Question: Where can I find an example to create a circle like this with css3 and jQuery (for navigation)
There should be text (html) in the center
When you click (or hover) the next item, the center content should change, and also the background color

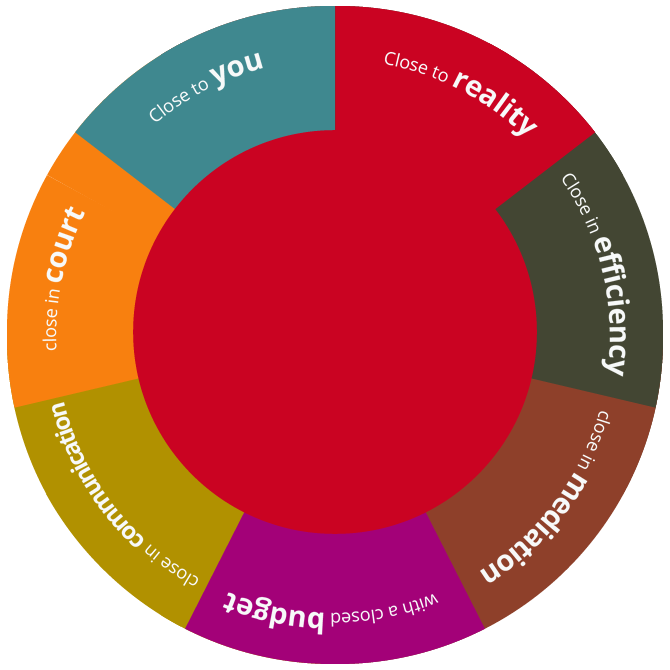
Answer: <URL>
'''
/**
* Circular menu v2
*/
* { margin: 0; padding: 0; }
html { font: 100%/1.3 Century Gothic, Verdana, sans-serif; }
body { overflow: hidden; min-width: 20em; }
.menuopt { display: none; }
.circle, .circle:before, .circle:after { border-radius: 50%; }
nav {
margin: 5em auto;
min-width: 16em; width: 72%; max-width: 40em;
}
nav ul {
position: relative;
padding: 50%;
max-width: 0; max-height: 0;
box-shadow: 0 0 .5em rgba(0,0,0,.5);
list-style: none;
background: white;
}
nav li {
position: absolute;
transition: 2s;
}
.slice {
overflow: hidden;
position: absolute;
top: 0; left: 0;
width: 50%; height: 50%;
transform-origin: 100% 100%;
}
.unsel {
top: 34%; left: 34%;
width: 32%; height: 32%;
box-shadow: 0 0 .75em;
background: paleturquoise;
}
.coconut { transform: skewX(50deg); }
.vanilla { transform: rotate(40deg) skewX(50deg); }
.orange { transform: rotate(80deg) skewX(50deg); }
.almond { transform: rotate(120deg) skewX(50deg); }
.grape { transform: rotate(160deg) skewX(50deg); }
.blackberry { transform: rotate(-160deg) skewX(50deg); }
.cherry { transform: rotate(-120deg) skewX(50deg); }
.strawberry { transform: rotate(-80deg) skewX(50deg); }
.raspberry { transform: rotate(-40deg) skewX(50deg); }
.magnifiable { height: 100%; }
nav label { cursor: pointer; }
.slice label {
display: block;
width: 200%; height: 200%;
transform: skew(-50deg) rotate(-70deg);
box-shadow: 0 0 .1em black;
opacity: .5;
color: transparent;
font-size: .8em;
line-height: 1.9;
text-align: center;
text-decoration: none;
transition: 1s;
}
.slice label:before {
position: absolute;
top: 10%; left: 10%;
width: 80%; height: 80%;
border-radius: 50%;
box-shadow: 0 0 1em rgba(0,0,0,.5);
background-position: 50% 0;
background-repeat: no-repeat;
background-size: 35% 35%;
content: '';
}
.slice label:hover { opacity: 1; }
.dark label:hover { color: white; }
.light label:hover { color: black; }
.unsel label {
display: block;
height: 100%;
background: radial-gradient(rgba(0,0,0,.5), transparent 50%);
}
.coconut label, .ococonut:checked ~ nav .unsel { background: #f4f5fa; }
.vanilla label, .ovanilla:checked ~ nav .unsel { background: #ffeb98; }
.orange label, .oorange:checked ~ nav .unsel { background: #ffb038; }
.almond label, .oalmond:checked ~ nav .unsel { background: #d3a573; }
.grape label, .ogrape:checked ~ nav .unsel { background: #d9e260; }
.blackberry label, .oblackberry:checked ~ nav .unsel { background: #833a68; }
.cherry label, .ocherry:checked ~ nav .unsel { background: #b1001d; }
.strawberry label, .ostrawberry:checked ~ nav .unsel { background: #ec0404; }
.raspberry label, .oraspberry:checked ~ nav .unsel { background: #ef6982; }
.coconut label:before { background-image: url(http://upload.wikimedia.org/wikipedia/commons/thumb/4/4a/Cocos_nucifera00.jpg/320px-Cocos_nucifera00.jpg); }
.vanilla label:before { background-image: url(http://www.learningherbs.com/image-files/vanilla-extract-7.jpg); }
.orange label:before { background-image: url(http://upload.wikimedia.org/wikipedia/commons/thumb/b/b0/OrangeBloss_wb.jpg/250px-OrangeBloss_wb.jpg); }
.almond label:before { background-image: url(http://upload.wikimedia.org/wikipedia/commons/thumb/8/84/PikiWiki_Israel_7025_Amond_blossom.jpg/170px-PikiWiki_Israel_7025_Amond_blossom.jpg); }
.grape label:before { background-image: url(http://upload.wikimedia.org/wikipedia/commons/thumb/b/bb/Table_grapes_on_white.jpg/220px-Table_grapes_on_white.jpg); }
.blackberry label:before { background-image: url(http://upload.wikimedia.org/wikipedia/commons/thumb/7/78/Ripe%2C_ripening%2C_and_green_blackberries.jpg/220px-Ripe%2C_ripening%2C_and_green_blackberries.jpg); }
.cherry label:before { background-image: url(http://upload.wikimedia.org/wikipedia/commons/thumb/b/bb/Cherry_Stella444.jpg/220px-Cherry_Stella444.jpg); }
.strawberry label:before { background-image: url(http://upload.wikimedia.org/wikipedia/commons/thumb/2/29/PerfectStrawberry.jpg/220px-PerfectStrawberry.jpg); }
.raspberry label:before { background-image: url(http://upload.wikimedia.org/wikipedia/commons/thumb/6/69/Raspberries05.jpg/220px-Raspberries05.jpg); }
.slice label:hover:after { opacity: 0; }
.ococonut:checked ~ nav .coconut { transform: skewX(50deg) scale(1.05); }
.ovanilla:checked ~ nav .vanilla { transform: rotate(40deg) skewX(50deg) scale(1.05); }
.oorange:checked ~ nav .orange { transform: rotate(80deg) skewX(50deg) scale(1.05); }
.oalmond:checked ~ nav .almond { transform: rotate(120deg) skewX(50deg) scale(1.05); }
.ogrape:checked ~ nav .grape { transform: rotate(160deg) skewX(50deg) scale(1.05); }
.oblackberry:checked ~ nav .blackberry { transform: rotate(-160deg) skewX(50deg) scale(1.05); }
.ocherry:checked ~ nav .cherry { transform: rotate(-120deg) skewX(50deg) scale(1.05); }
.ostrawberry:checked ~ nav .strawberry { transform: rotate(-80deg) skewX(50deg) scale(1.05); }
.oraspberry:checked ~ nav .raspberry { transform: rotate(-40deg) skewX(50deg) scale(1.05); }
.ococonut:checked ~ nav .coconut label,
.ovanilla:checked ~ nav .vanilla label,
.oorange:checked ~ nav .orange label,
.oalmond:checked ~ nav .almond label,
.ogrape:checked ~ nav .grape label,
.oraspberry:checked ~ nav .raspberry label {
box-shadow: 0 0 .45em rgba(0,0,0,.5);
opacity: 1; color: black;
}
.oblackberry:checked ~ nav .blackberry label ,
.ocherry:checked ~ nav .cherry label,
.ostrawberry:checked ~ nav .strawberry label {
box-shadow: 0 0 .45em rgba(0,0,0,.5);
opacity: 1; color: white;
}
@media (min-width: 25em) { .slice label { font-size: 1em; line-height: 2.3; } }
@media (min-width: 35em) { .slice label { font-weight: 700; line-height: 2.7; } }
'''
'''
<!-- content to be placed inside <body>...</body> -->
<input type='radio' name='opt' id='ococonut' class='menuopt ococonut'>
<input type='radio' name='opt' id='ovanilla' class='menuopt ovanilla'>
<input type='radio' name='opt' id='oorange' class='menuopt oorange'>
<input type='radio' name='opt' id='oalmond' class='menuopt oalmond'>
<input type='radio' name='opt' id='ogrape' class='menuopt ogrape'>
<input type='radio' name='opt' id='oblackberry' class='menuopt oblackberry'>
<input type='radio' name='opt' id='ocherry' class='menuopt ocherry'>
<input type='radio' name='opt' id='ostrawberry' class='menuopt ostrawberry'>
<input type='radio' name='opt' id='oraspberry' class='menuopt oraspberry'>
<input type='radio' name='opt' id='unsel' class='menuopt' checked>
<nav>
<ul class='circle'>
<li class='coconut light slice'>
<label for='ococonut' class='circle'>Coconut</label>
</li>
<li class='vanilla light slice'>
<label for='ovanilla' class='circle'>Vanilla</label>
</li>
<li class='orange light slice'>
<label for='oorange' class='circle'>Orange</label>
</li>
<li class='almond light slice'>
<label for='oalmond' class='circle'>Almond</label>
</li>
<li class='grape light slice'>
<label for='ogrape' class='circle'>Grape</label>
</li>
<li class='blackberry dark slice'>
<label for='oblackberry' class='circle'>Blackberry</label>
</li>
<li class='cherry dark slice'>
<label for='ocherry' class='circle'>Cherry</label>
</li>
<li class='strawberry dark slice'>
<label for='ostrawberry' class='circle'>Strawberry</label>
</li>
<li class='raspberry light slice'>
<label for='oraspberry' class='circle'>Raspberry</label>
</li>
<li class='unsel circle'><label for='unsel'></label></li>
</ul>
</nav>
'''
Or even <URL>
'''
$(document).ready(function() {
//Center the "info" bubble in the "circle" div
var divTop = ($("#divCircle").height() - $("#middleBubble").height()) / 2;
var divLeft = ($("#divCircle").width() - $("#middleBubble").width()) / 2;
$("#middleBubble").css("top", divTop + "px");
$("#middleBubble").css("left", divLeft + "px");
//Arrange the icons in a circle centered in the div
numItems = $("#divCircle img").length; //How many items are in the circle?
start = 0.0; //the angle to put the first image at. a number between 0 and 2pi
step = (4 * Math.PI) / numItems; //calculate the amount of space to put between the items.
//Now loop through the buttons and position them in a circle
$("#divCircle img").each(function(index) {
radius = ($("#divCircle").width() - $(this).width()) / 2.3; //The radius is the distance from the center of the div to the middle of an icon
//the following lines are a standard formula for calculating points on a circle. x = cx + r * cos(a); y = cy + r * sin(a)
//We have made adjustments because the center of the circle is not at (0,0), but rather the top/left coordinates for the center of the div
//We also adjust for the fact that we need to know the coordinates for the top-left corner of the image, not for the center of the image.
tmpTop = (($("#divCircle").height() / 2) + radius * Math.sin(start)) - ($(this).height() / 2);
tmpLeft = (($("#divCircle").width() / 2) + radius * Math.cos(start)) - ($(this).width() / 2);
start += step; //add the "step" number of radians to jump to the next icon
//set the top/left settings for the image
$(this).css("top", tmpTop);
$(this).css("left", tmpLeft);
});
});
$('.avatarList').click(function() {
$(this).toggleClass('expand');
$('#divCircle').toggleClass('expand');
});
$('#divCircle img').click(function() {
var theSrc = $(this).attr('src');
// alert(theSrc);
$('.mainImg img').attr('src', theSrc);
});
'''
'''
html {
background: #f2f6f8;
/* Old browsers */
background: -moz-linear-gradient(top, #f2f6f8 0%, #d8e1e7 50%, #b5c6d0 51%, #e0eff9 100%);
/* FF3.6+ */
background: -webkit-gradient(linear, left top, left bottom, color-stop(0%, #f2f6f8), color-stop(50%, #d8e1e7), color-stop(51%, #b5c6d0), color-stop(100%, #e0eff9));
/* Chrome,Safari4+ */
background: -webkit-linear-gradient(top, #f2f6f8 0%, #d8e1e7 50%, #b5c6d0 51%, #e0eff9 100%);
/* Chrome10+,Safari5.1+ */
background: -o-linear-gradient(top, #f2f6f8 0%, #d8e1e7 50%, #b5c6d0 51%, #e0eff9 100%);
/* Opera 11.10+ */
background: -ms-linear-gradient(top, #f2f6f8 0%, #d8e1e7 50%, #b5c6d0 51%, #e0eff9 100%);
/* IE10+ */
background: linear-gradient(to bottom, #f2f6f8 0%, #d8e1e7 50%, #b5c6d0 51%, #e0eff9 100%);
/* W3C */
filter: progid: DXImageTransform.Microsoft.gradient(startColorstr='#f2f6f8', endColorstr='#e0eff9', GradientType=0);
/* IE6-9 */
}
.body {
width: 200px;
font-family: sans-serif;
margin: 10% auto;
text-align: center;
height: 200px;
}
#divCircle {
width: 195px;
height: 195px;
border-radius: 200px;
position: relative;
overflow: hidden;
top: -10px;
left: -10px;
opacity: 0;
margin: -60px;
-webkit-transition: opacity 0s 0s;
}
#divCircle img {
position: absolute;
width: 50px;
height: 50px;
background: orange;
border-radius: 60px;
border: 2px #000 solid;
-webkit-transition: all 0.4s;
}
#divCircle img:hover {
border: 2px #333 solid;
width: 55px;
height: 55px;
}
#middleBubble {
text-align: center;
vertical-align: top;
color: #252525;
/*#6d6e71*/
height: 60px;
width: 60px;
position: absolute;
text-align: center;
}
#middleBubble img {
top: 0px !important;
left: 0px !important;
}
.mainImg {
width: 60px;
position: absolute;
margin: -60px;
}
.mainImg img {
width: 60px;
border-width: 0px;
border-style: solid;
border-color: rgba(0, 0, 0, 0);
border-radius: 600px;
overflow: hidden;
-webkit-transition: all 0.5s;
margin: 60px 0 0 60px;
}
.avatarList {
margin: 0px -60px;
display: inline-block;
/* border:1px black solid; */
width: 60px;
height: 60px;
background: orange;
border-radius: 60px;
}
.avatarList.expand .mainImg img {
border-color: rgba(0, 0, 0, 1);
border-width: 60px;
margin: 0;
}
#divCircle.expand {
display: block;
opacity: 1;
-webkit-transition: opacity 0.5s 0.4s;
}
'''
'''
<script src="https://ajax.googleapis.com/ajax/libs/jquery/2.1.1/jquery.min.js"></script>
<div class="body">
<div>Click to pick avatar</div>
<br/>
<div class="avatarList">
<div class="mainImg">
<img src="http://png-1.findicons.com/files/icons/1072/face_avatars/300/i04.png">
</div>
<div id="divCircle">
<div id="middleBubble"></div>
<img src="http://png-1.findicons.com/files/icons/1072/face_avatars/300/a03.png">
<img src="http://png-3.findicons.com/files/icons/1072/face_avatars/300/c05.png">
<img src="https://gp5.googleusercontent.com/-esaz03FKsLU/AAAAAAAAAAI/AAAAAAAAAAA/kk0t9Rd9DB0/s48-c-k-no/photo.jpg">
<img src="http://www.veryicon.com/icon/png/Avatar/Face%20Avatars/Male%20Face%20G1.png">
<img src="http://icons.iconarchive.com/icons/hopstarter/face-avatars/256/Female-Face-FG-1-brunette-icon.png">
<img src="http://png-3.findicons.com/files/icons/1072/face_avatars/300/c05.png">
<img src="http://png-1.findicons.com/files/icons/1072/face_avatars/300/i04.png">
</div>
</div>
</div>
<!--body-->
'''